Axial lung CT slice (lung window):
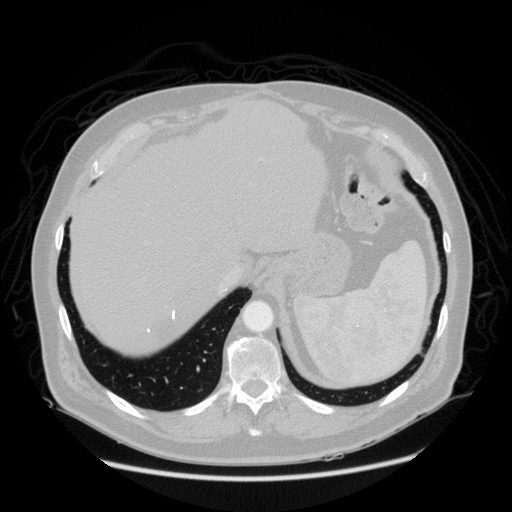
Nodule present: no